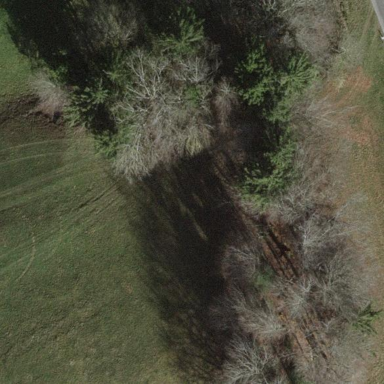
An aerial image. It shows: Beautiful woodland area.